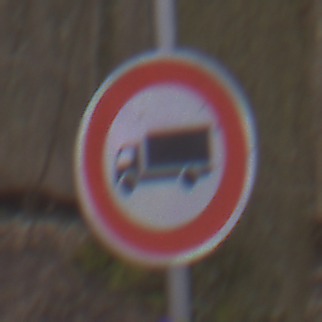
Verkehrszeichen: VerbotFuerKraftfahrzeugeUeberDreiKommaFuenfTonnen
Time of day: MorningAfternoon
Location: Outdoor (Nature)
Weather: Overcast
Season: Autumn
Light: Natural